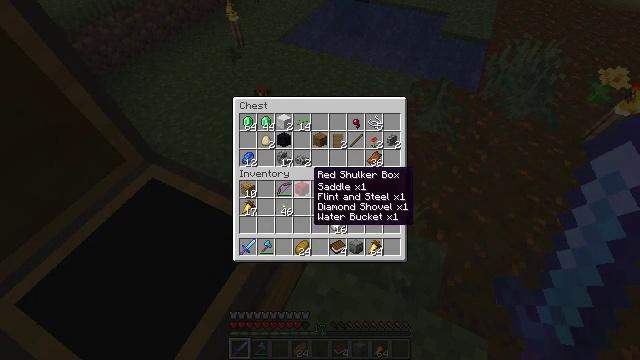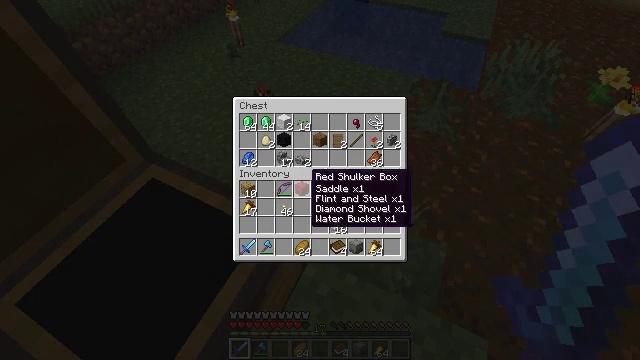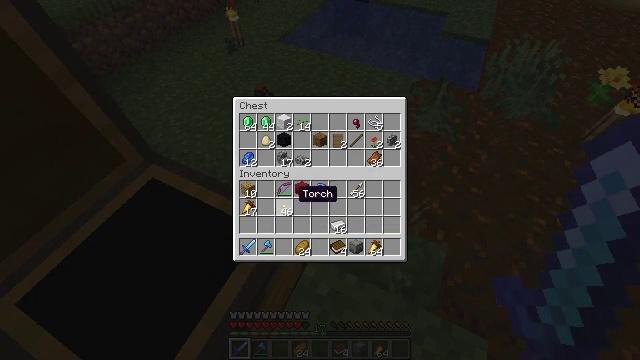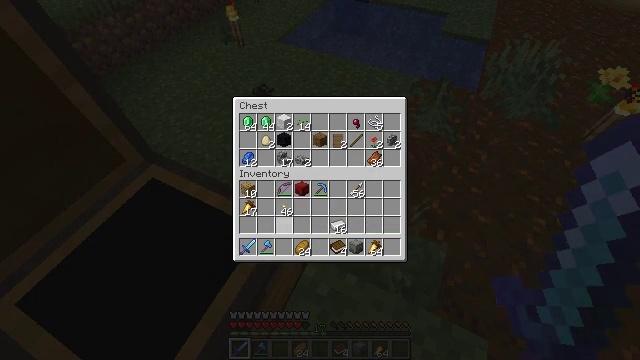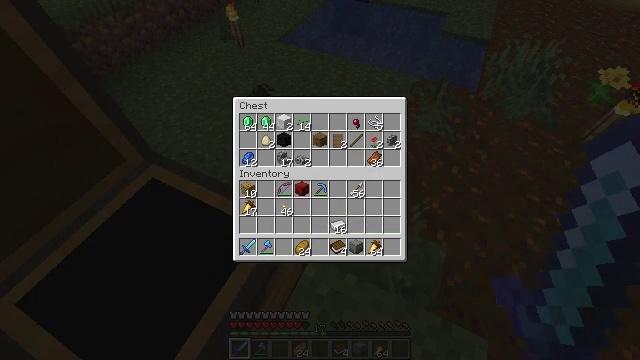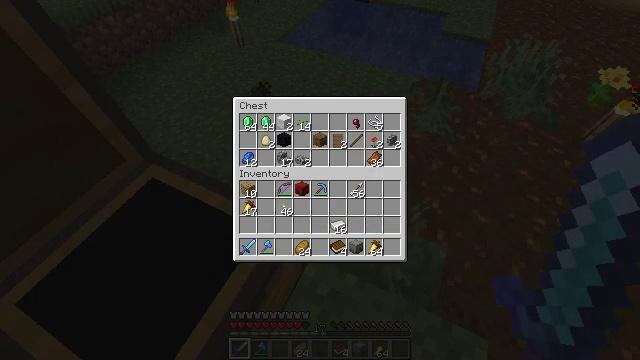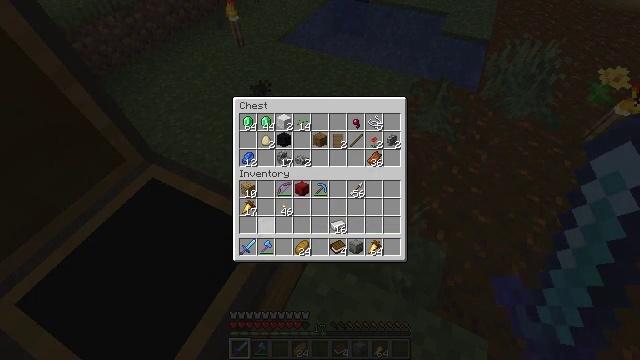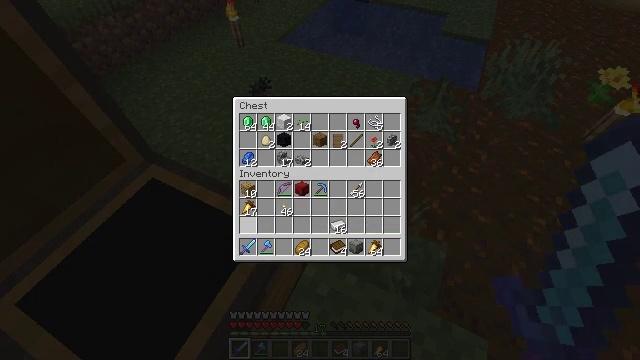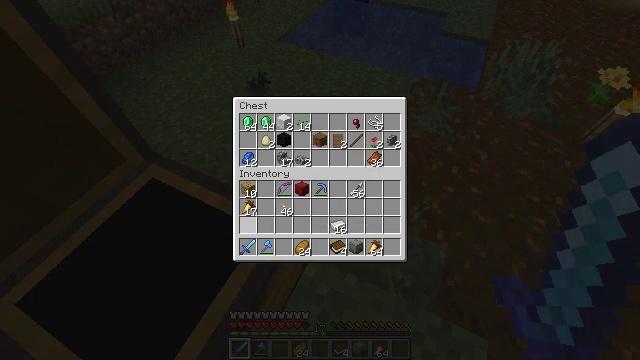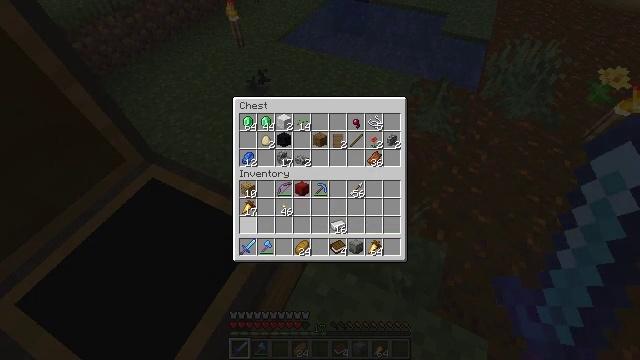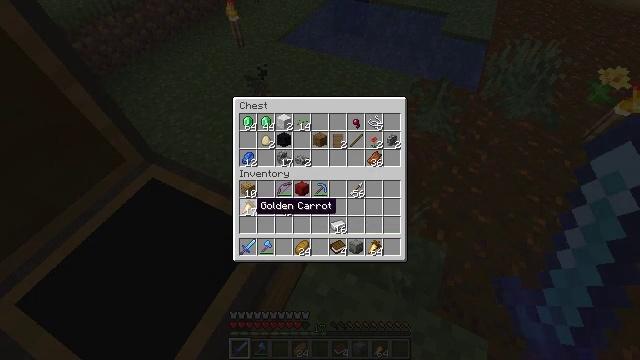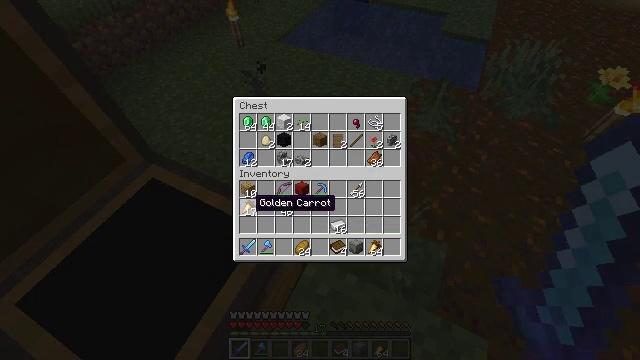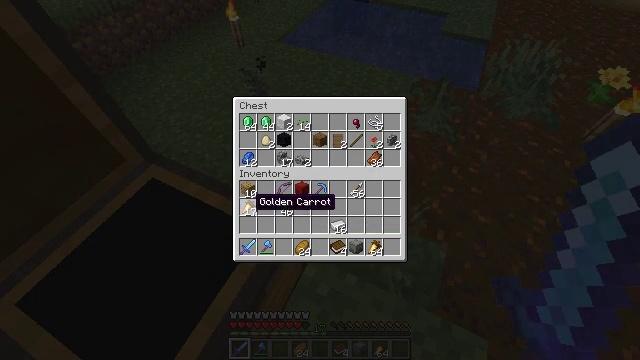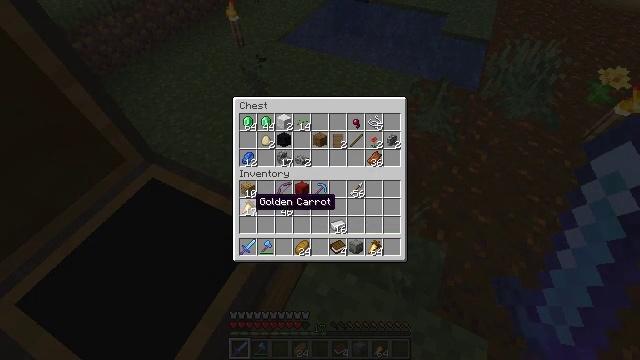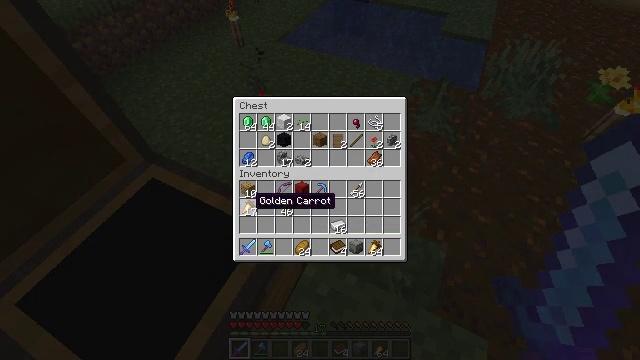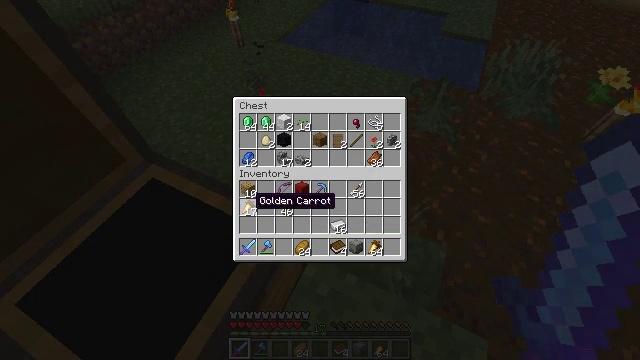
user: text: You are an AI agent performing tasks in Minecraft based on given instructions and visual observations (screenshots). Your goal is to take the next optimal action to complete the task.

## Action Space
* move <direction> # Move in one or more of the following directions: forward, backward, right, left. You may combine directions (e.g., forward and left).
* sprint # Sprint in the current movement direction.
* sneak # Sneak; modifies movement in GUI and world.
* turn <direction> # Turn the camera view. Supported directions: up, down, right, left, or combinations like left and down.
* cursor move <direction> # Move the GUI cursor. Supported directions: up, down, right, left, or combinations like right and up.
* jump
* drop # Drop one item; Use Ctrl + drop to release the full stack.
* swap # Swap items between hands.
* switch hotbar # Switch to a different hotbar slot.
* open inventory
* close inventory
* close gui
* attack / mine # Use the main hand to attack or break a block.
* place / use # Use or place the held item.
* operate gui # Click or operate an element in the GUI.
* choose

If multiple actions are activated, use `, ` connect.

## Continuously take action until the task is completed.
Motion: motion action
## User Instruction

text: Craft a golden helmet.
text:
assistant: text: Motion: sneak
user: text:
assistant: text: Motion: sneak, cursor move left and down
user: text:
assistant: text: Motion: sneak, cursor move left and down
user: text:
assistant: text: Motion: sneak, cursor move down
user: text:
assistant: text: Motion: sneak
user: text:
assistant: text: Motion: sneak, cursor move left
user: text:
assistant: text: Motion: sneak, cursor move left and up
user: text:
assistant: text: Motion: sneak
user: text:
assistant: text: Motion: sneak
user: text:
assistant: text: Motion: sneak
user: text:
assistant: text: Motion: sneak
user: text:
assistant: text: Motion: sneak
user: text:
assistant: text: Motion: sneak
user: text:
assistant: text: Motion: sneak
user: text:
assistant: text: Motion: sneak
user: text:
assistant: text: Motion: sneak
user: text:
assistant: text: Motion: sneak
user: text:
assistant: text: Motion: sneak
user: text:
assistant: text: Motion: sneak
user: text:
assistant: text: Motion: sneak, operate gui
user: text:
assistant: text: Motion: sneak, operate gui
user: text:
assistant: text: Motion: sneak, operate gui
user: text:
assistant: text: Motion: sneak, cursor move right
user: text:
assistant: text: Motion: sneak, cursor move right
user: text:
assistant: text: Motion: sneak, cursor move right
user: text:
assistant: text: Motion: sneak
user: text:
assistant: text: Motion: sneak
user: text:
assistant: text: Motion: sneak
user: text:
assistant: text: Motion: sneak
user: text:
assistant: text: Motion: sneak